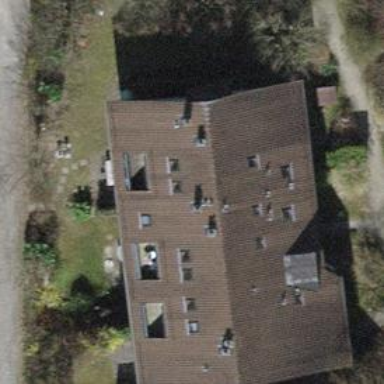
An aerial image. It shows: Gabled building with roof made of roof tiles.